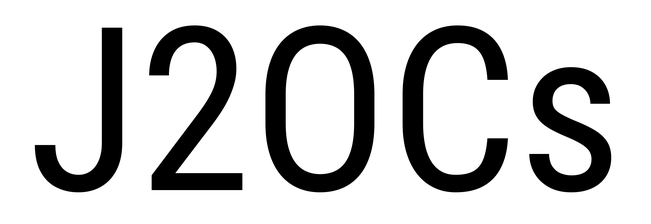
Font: Roboto_Condensed_Regular